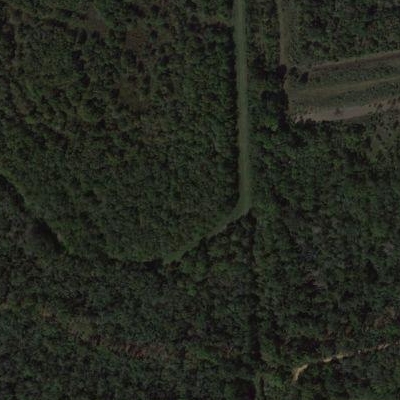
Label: Forest